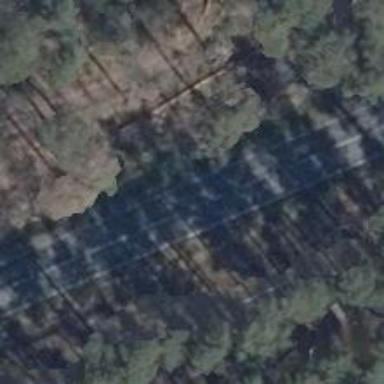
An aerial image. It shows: Secondary road with asphalt surface.